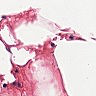
Metastatic tissue present: no